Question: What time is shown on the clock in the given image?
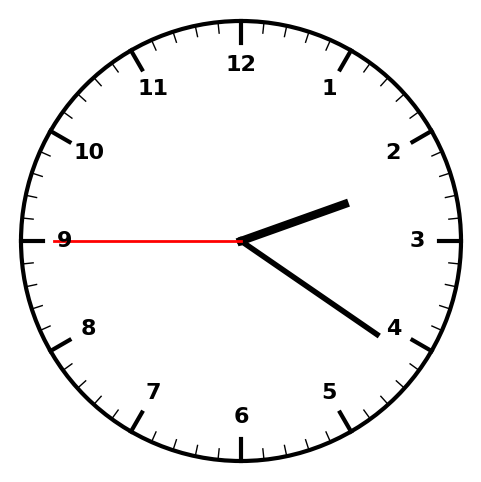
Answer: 02:20:45